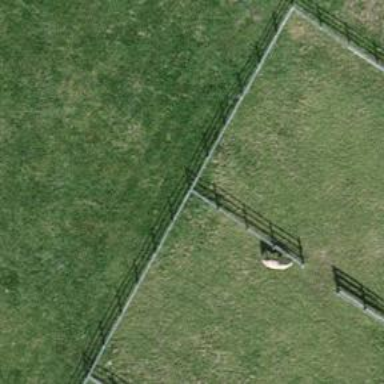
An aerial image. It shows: Fence is in the image.